Aerial crown-view tile of a tropical tree (Barro Colorado Island, Panama), acquired 20240918:
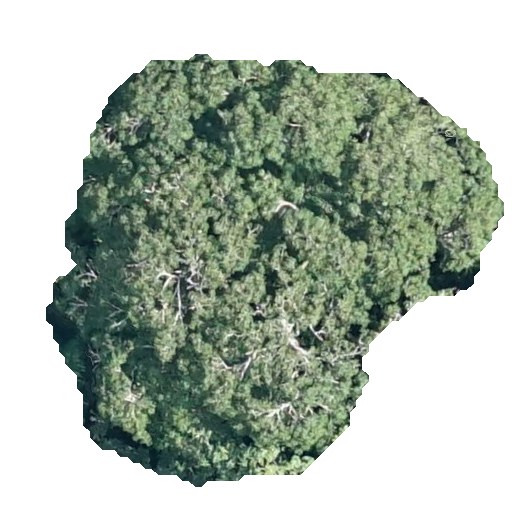
Species: Handroanthus guayacan
GBIF accepted scientific name: Handroanthus guayacan
Crown area: 214.79 m²